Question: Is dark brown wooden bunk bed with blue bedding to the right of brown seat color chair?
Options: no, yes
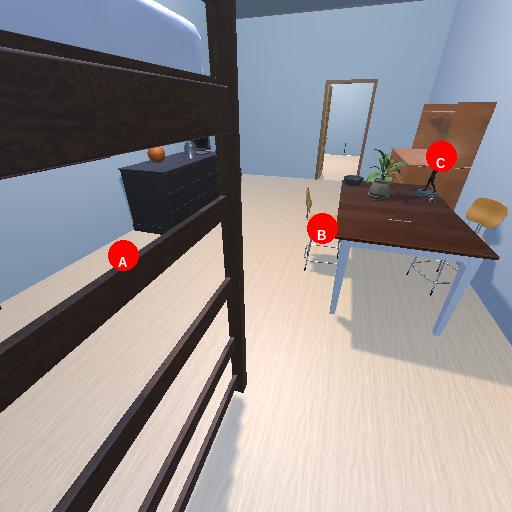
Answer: no